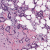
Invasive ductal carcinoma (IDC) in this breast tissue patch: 1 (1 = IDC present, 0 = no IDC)